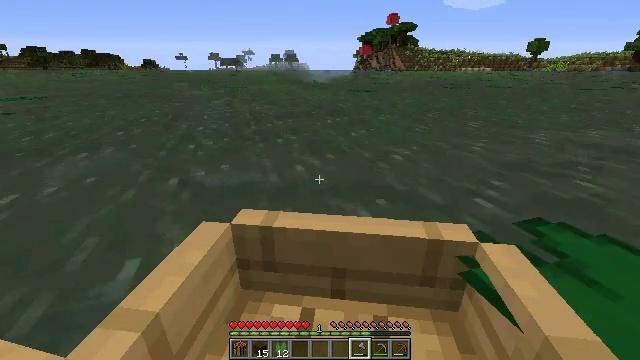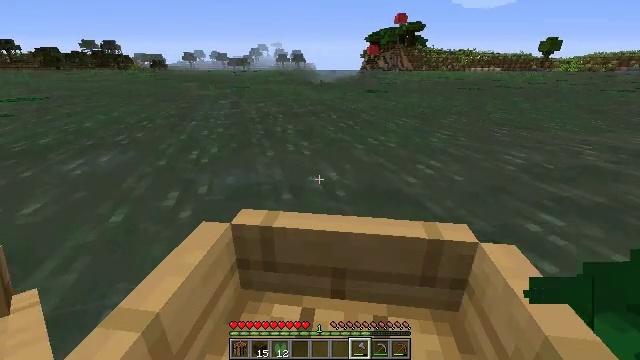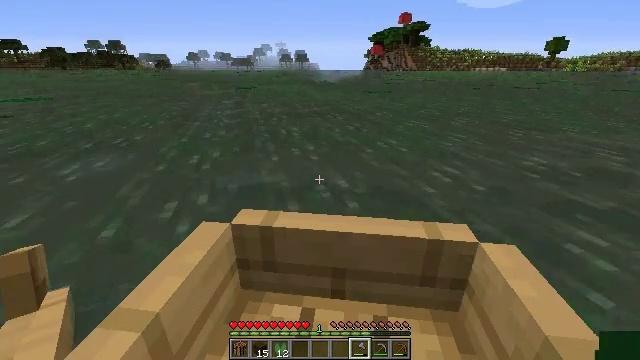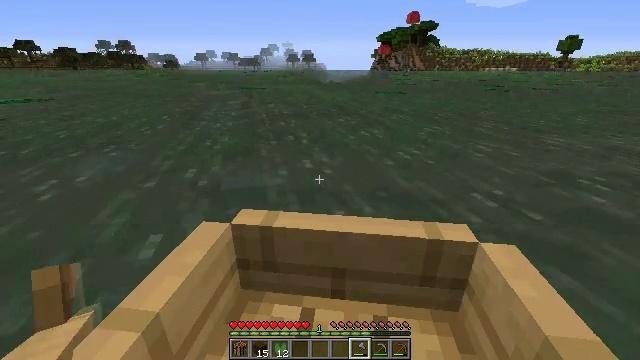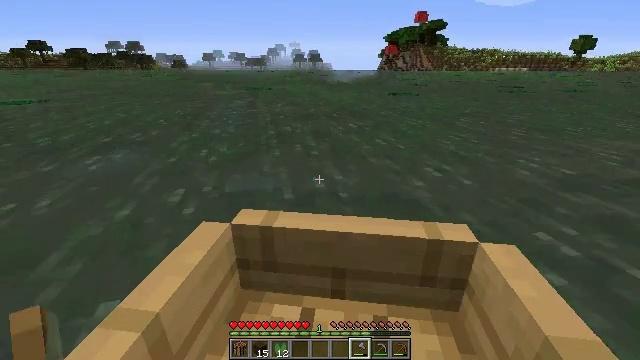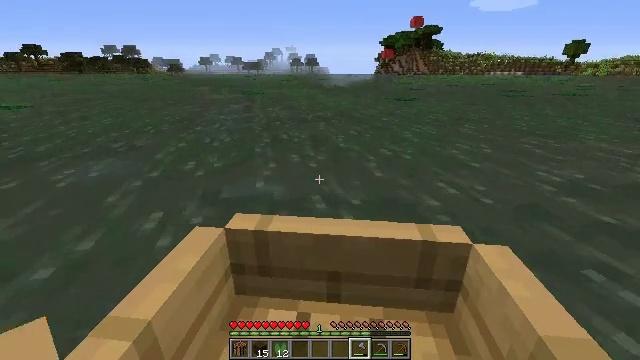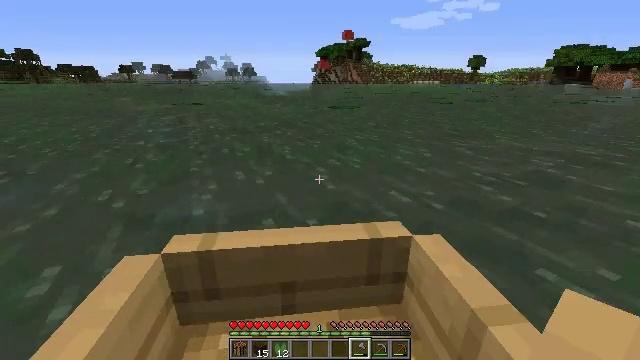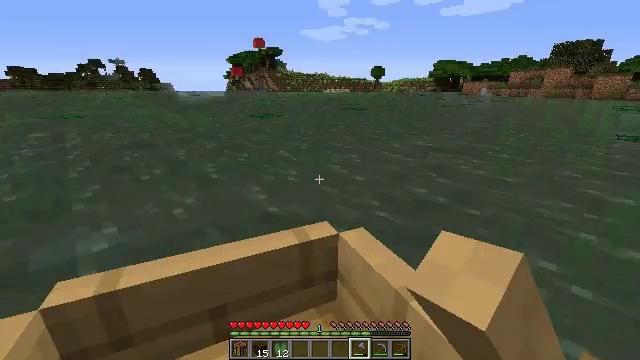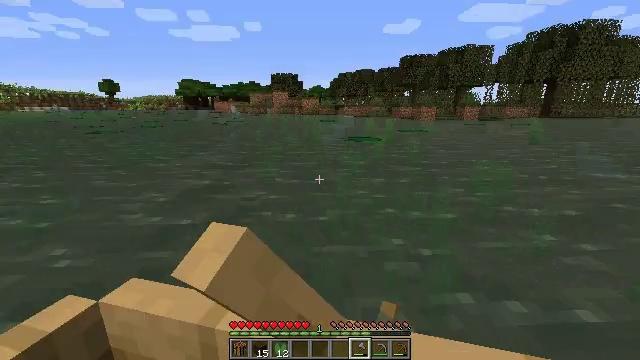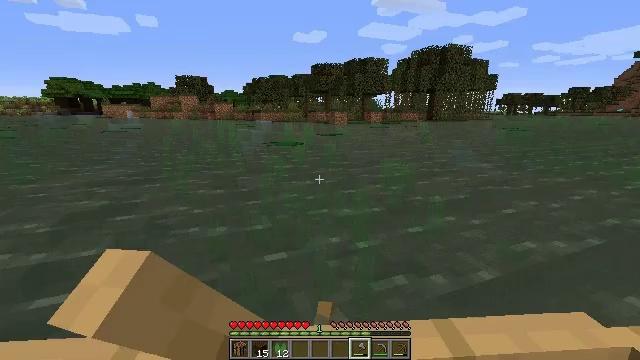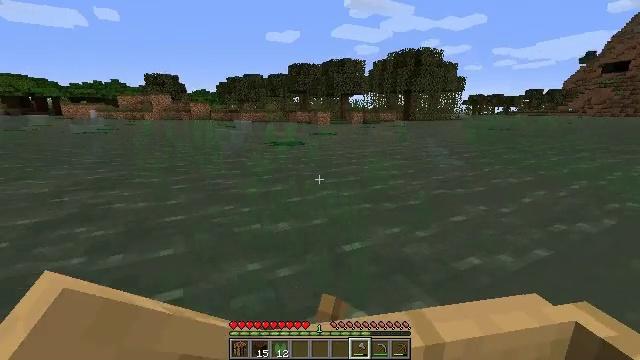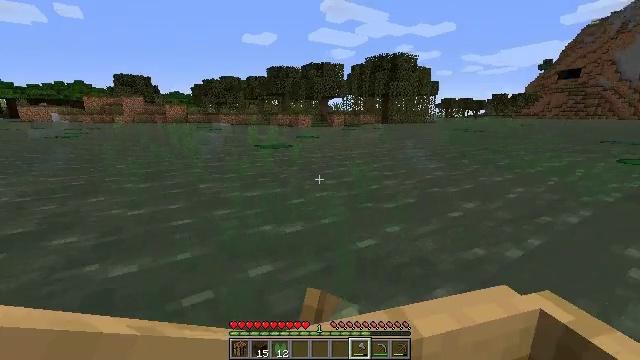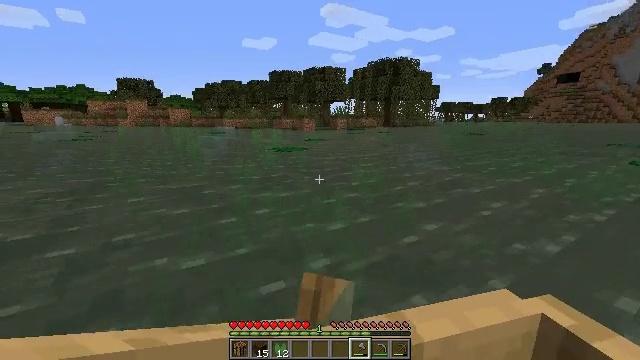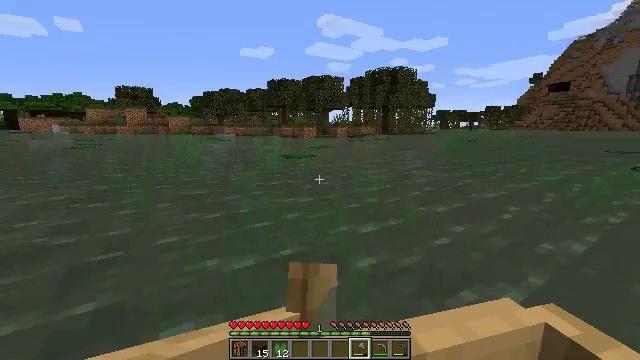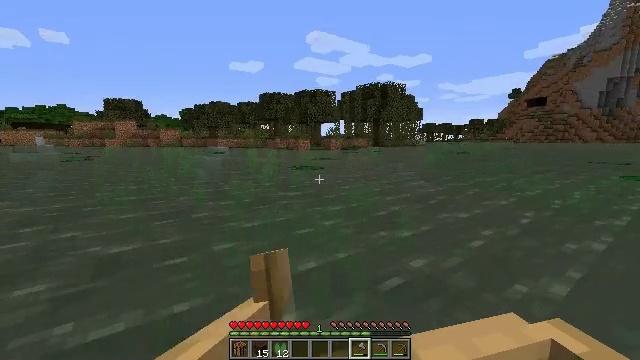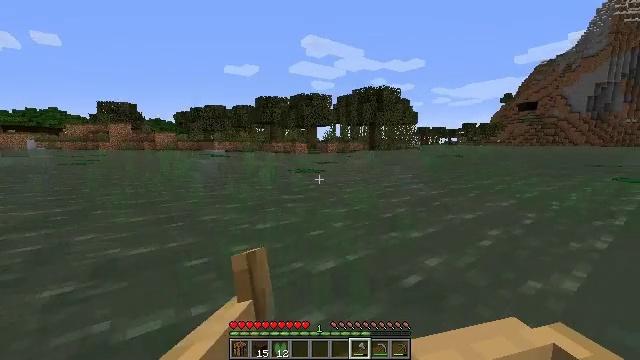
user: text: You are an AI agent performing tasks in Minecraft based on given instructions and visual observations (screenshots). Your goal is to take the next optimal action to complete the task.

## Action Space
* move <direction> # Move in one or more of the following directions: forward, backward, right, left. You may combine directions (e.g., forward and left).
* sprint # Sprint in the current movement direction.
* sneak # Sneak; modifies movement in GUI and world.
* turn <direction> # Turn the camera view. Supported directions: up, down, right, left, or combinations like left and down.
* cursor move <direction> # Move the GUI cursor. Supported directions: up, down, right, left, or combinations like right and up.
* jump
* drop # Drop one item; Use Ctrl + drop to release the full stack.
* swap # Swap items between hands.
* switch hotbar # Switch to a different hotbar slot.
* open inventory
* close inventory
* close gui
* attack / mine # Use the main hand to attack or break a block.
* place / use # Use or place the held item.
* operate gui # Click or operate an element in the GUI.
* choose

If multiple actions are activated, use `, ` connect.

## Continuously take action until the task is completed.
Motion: motion action
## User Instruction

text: Drop a lily pad.
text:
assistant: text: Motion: move forward
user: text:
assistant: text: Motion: move forward
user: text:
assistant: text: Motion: move forward
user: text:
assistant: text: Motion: move forward
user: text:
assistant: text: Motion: move forward, turn right
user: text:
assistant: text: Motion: move forward, turn right and up
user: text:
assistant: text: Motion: move forward, turn right and up
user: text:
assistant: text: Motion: move forward, turn right and up
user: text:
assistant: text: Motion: move forward, turn right and up
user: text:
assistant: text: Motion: move forward, turn right
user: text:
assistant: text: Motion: move forward and move right, turn right
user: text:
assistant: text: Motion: move forward and move right, turn right
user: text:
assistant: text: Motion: move forward and move right, turn right and up
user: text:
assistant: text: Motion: move forward and move right, turn right and up
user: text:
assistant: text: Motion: move forward, turn right
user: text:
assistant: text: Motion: move forward
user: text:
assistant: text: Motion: move forward, turn right
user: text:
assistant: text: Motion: move forward, turn right
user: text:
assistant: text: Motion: move forward and move right, turn right
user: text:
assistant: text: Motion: move forward and move right
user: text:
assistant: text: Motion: move forward and move right, turn right
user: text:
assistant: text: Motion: move forward and move right
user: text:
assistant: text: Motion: move forward
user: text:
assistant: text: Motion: move forward
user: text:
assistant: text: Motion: move forward, turn right
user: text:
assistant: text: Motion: move forward, turn right
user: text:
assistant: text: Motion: move forward, turn right
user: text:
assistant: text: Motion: move forward
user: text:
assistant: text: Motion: move forward
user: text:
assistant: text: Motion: move forward